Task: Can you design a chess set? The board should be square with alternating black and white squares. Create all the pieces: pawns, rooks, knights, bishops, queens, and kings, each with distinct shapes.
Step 2497:
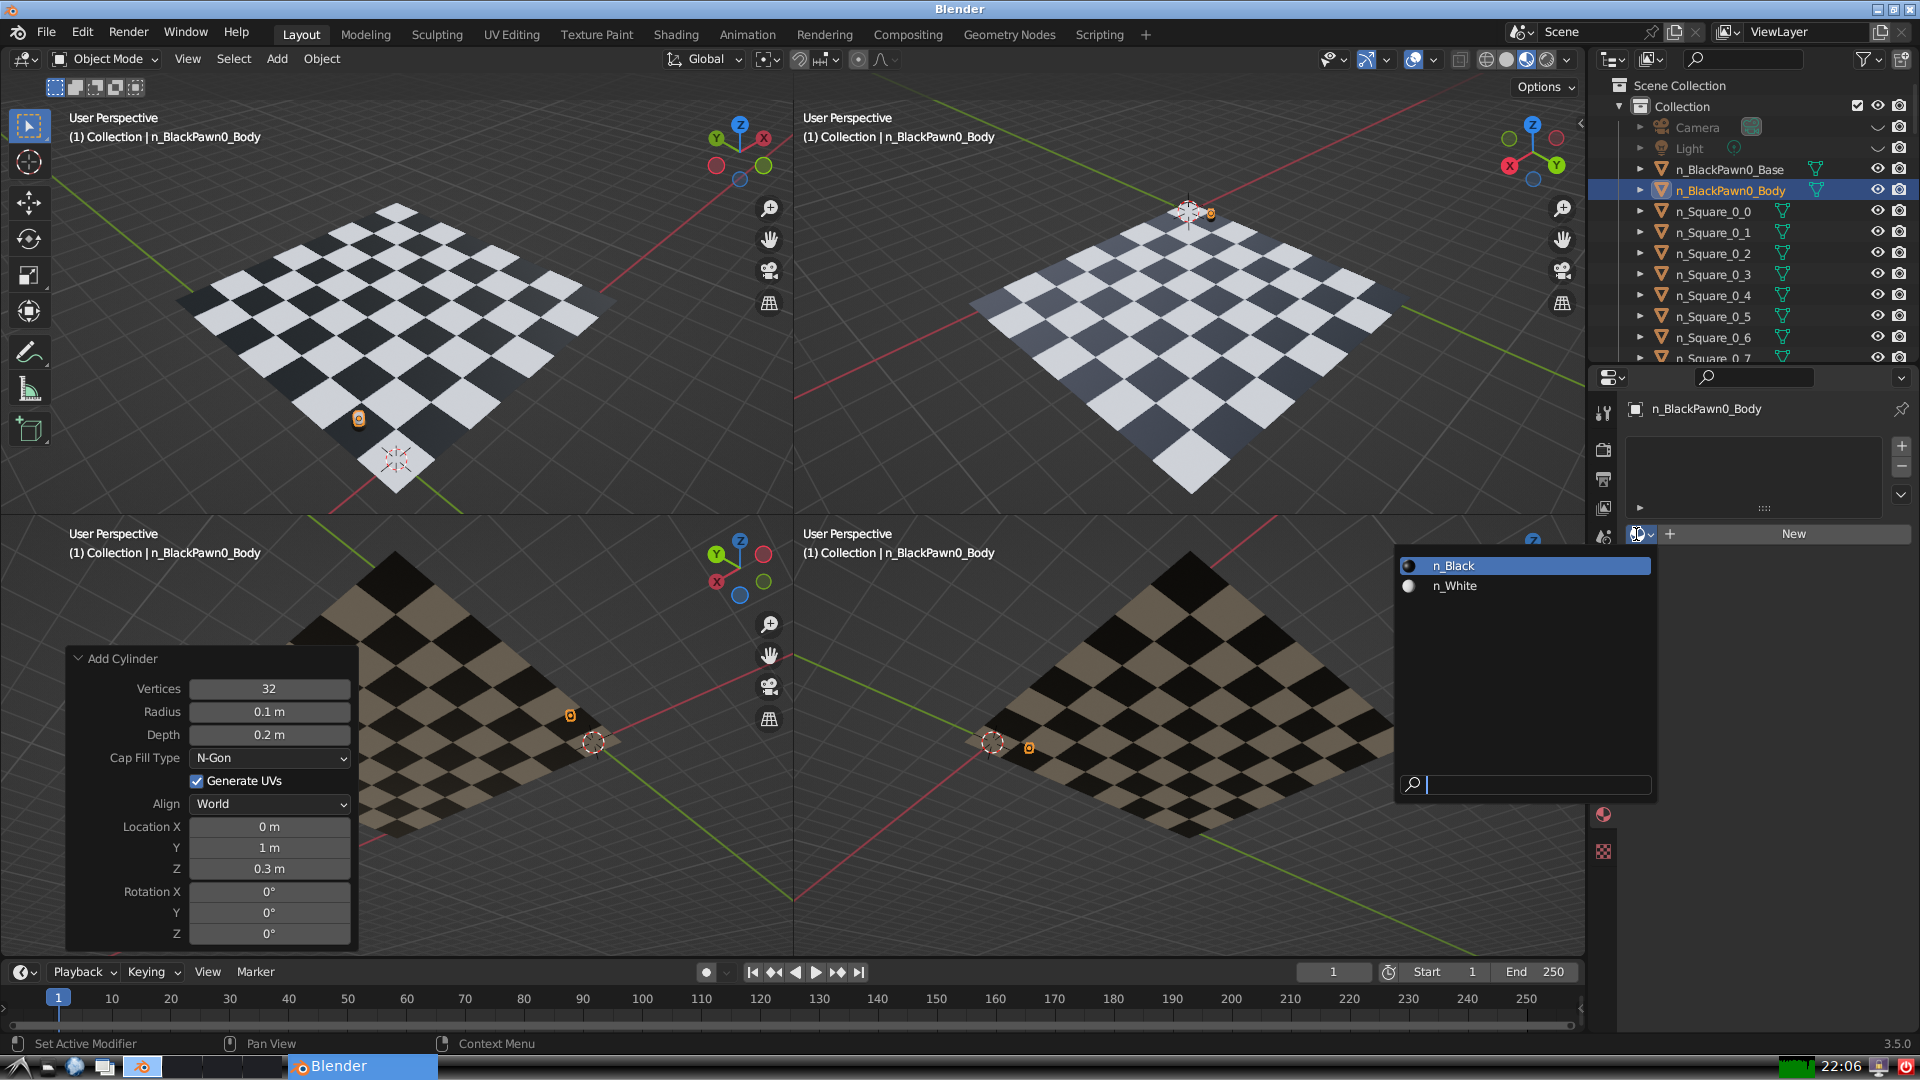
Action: input_text: n_Black